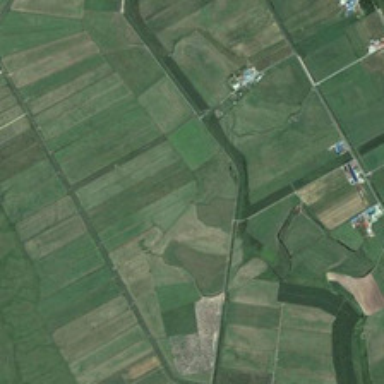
Many pieces of green farmlands are together .